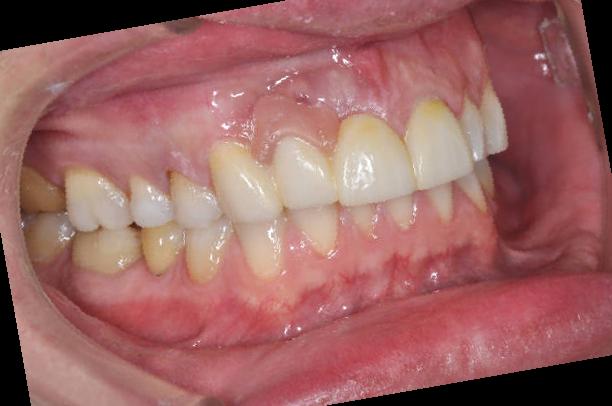
Condition: Gingivitis